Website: home-depot
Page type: payment
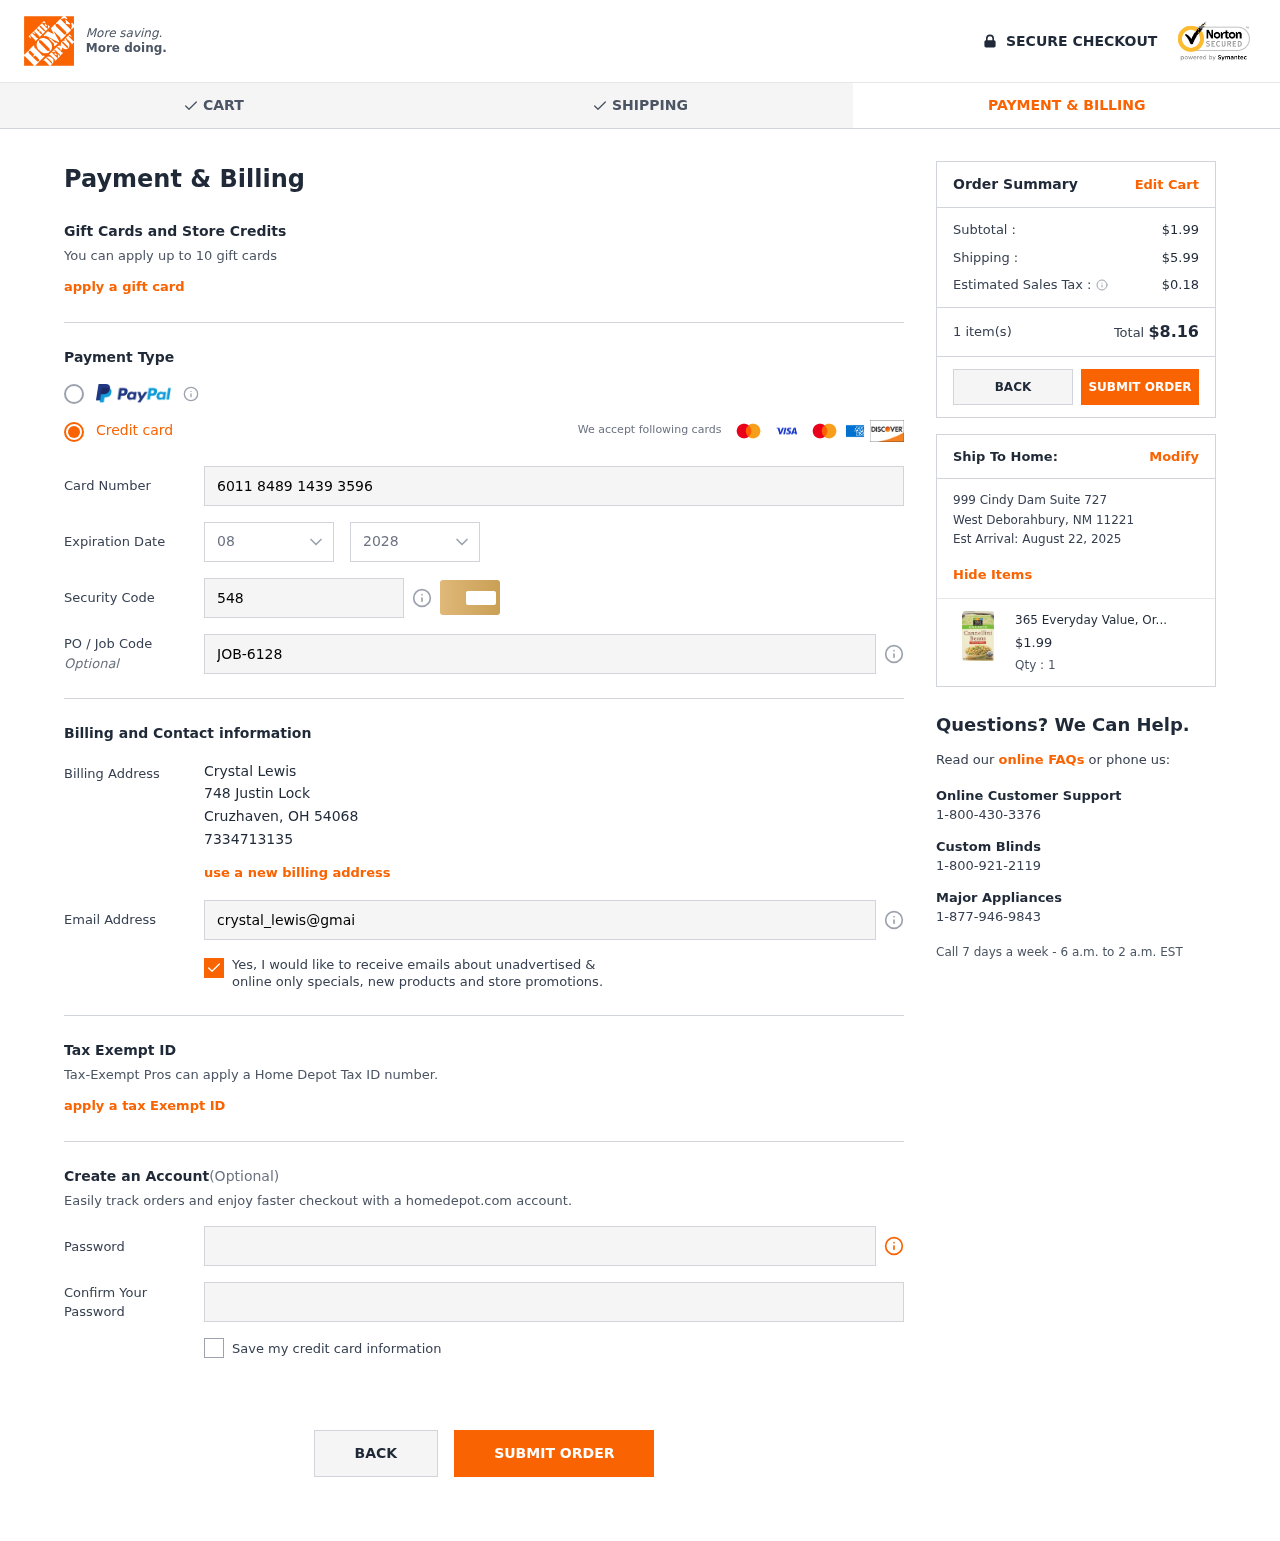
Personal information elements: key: PII_CARD_CVV
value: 548
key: PII_CARD_EXPIRY_MONTH
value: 08
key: PII_CARD_EXPIRY_YEAR
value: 28
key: PII_CARD_NUMBER
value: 6011 8489 1439 3596
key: PII_CITY
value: Cruzhaven
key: PII_CITY2
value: West Deborahbury
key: PII_EMAIL
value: crystal_lewis@gmail.com
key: PII_FULLNAME
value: Crystal Lewis
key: PII_JOB_CODE
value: JOB-6128
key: PII_PHONE
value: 7334713135
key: PII_POSTCODE
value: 54068
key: PII_POSTCODE2
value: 11221
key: PII_STATE_ABBR
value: OH
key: PII_STATE_ABBR2
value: NM
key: PII_STREET
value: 748 Justin Lock
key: PII_STREET2
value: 999 Cindy Dam Suite 727
Product elements: key: PRODUCT1_NAME
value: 365 Everyday Value, Organic Cannellini Beans, No Salt Added, 13.4 oz
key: PRODUCT1_PRICE
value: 1.99
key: PRODUCT1_QUANTITY
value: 1
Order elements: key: ORDER_SUBTOTAL
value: $1.99
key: ORDER_SHIPPING_COST
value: $5.99
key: ORDER_TAX
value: $0.18
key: ORDER_NUM_ITEMS
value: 1 item(s)
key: ORDER_TOTAL
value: $8.16
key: ORDER_DELIVERY_DATE
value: August 22, 2025